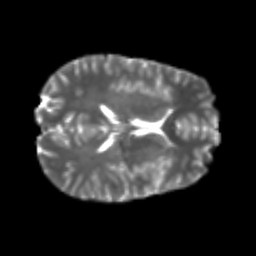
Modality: T2w
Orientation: axial
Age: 22
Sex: male
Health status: healthy
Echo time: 0.074 s